Question: im trying to achieve something looking like this using a GridView in a Windows Store App project
i can get my items in a single line with horizontal scroll, but i want to have a GridView with 2 rows.
'''
<GridView Grid.Row="1" Margin="22,0,0,0" Style="{StaticResource GridViewStyle}" SelectionMode="None" ItemsSource="{Binding UserPhotos}" HorizontalContentAlignment="Center" VerticalContentAlignment="Center">
<GridView.ItemTemplate>
<DataTemplate>
<Ellipse HorizontalAlignment="Left" Height="30" Width="30" Margin="0,7,10,0">
<Ellipse.Fill>
<ImageBrush Stretch="Uniform" ImageSource="{Binding}"/>
</Ellipse.Fill>
</Ellipse>
</DataTemplate>
</GridView.ItemTemplate>
</GridView>
'''
what should i change/add to get this result?
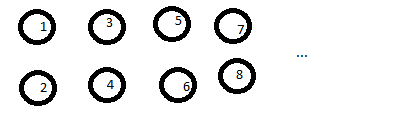
Answer: I have to say that is not really intuitive and the default behavior is usually vertical for the scrollviewer, here is the solution:
'''
<Grid Background="{ThemeResource ApplicationPageBackgroundThemeBrush}">
<ScrollViewer VerticalScrollBarVisibility="Hidden" VerticalScrollMode="Disabled" HorizontalScrollBarVisibility="Auto" HorizontalScrollMode="Enabled">
<GridView Grid.Row="1" Margin="22,0,0,0" SelectionMode="None" HorizontalContentAlignment="Center" VerticalContentAlignment="Center">
<GridView.ItemsPanel>
<ItemsPanelTemplate>
<ItemsWrapGrid Orientation="Vertical" MaximumRowsOrColumns="2"/>
</ItemsPanelTemplate>
</GridView.ItemsPanel>
<GridView.ItemTemplate>
<DataTemplate>
<Grid>
<Ellipse Stroke="Black" Width="144" Height="144"></Ellipse>
<TextBlock HorizontalAlignment="Center" VerticalAlignment="Center" Text="{Binding}"/>
</Grid>
</DataTemplate>
</GridView.ItemTemplate>
<GridView.Items>
<x:String>1</x:String>
<x:String>2</x:String>
<x:String>3</x:String>
<x:String>4</x:String>
<x:String>5</x:String>
<x:String>6</x:String>
<x:String>7</x:String>
<x:String>8</x:String>
<x:String>9</x:String>
<x:String>10</x:String>
<x:String>11</x:String>
<x:String>12</x:String>
<x:String>13</x:String>
<x:String>14</x:String>
</GridView.Items>
</GridView>
'''
Replace with your template and itemssource as you had